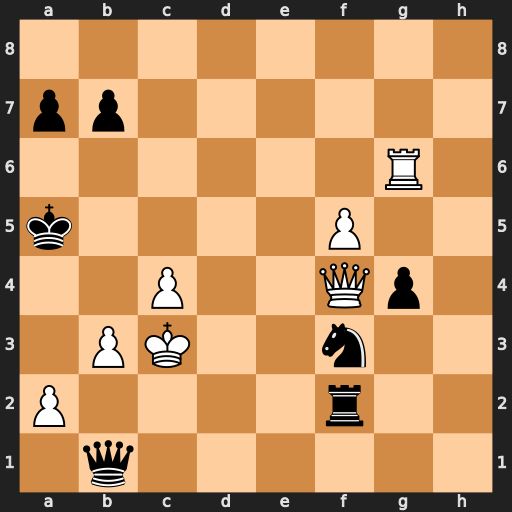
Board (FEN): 8/pp6/6R1/k4P2/2P2Qp1/1PK2n2/P4r2/1q6
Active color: w
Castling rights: -
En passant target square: -
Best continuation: Qc7+ b6 Qxa7#